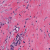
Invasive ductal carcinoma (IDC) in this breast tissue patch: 0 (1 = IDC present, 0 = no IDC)